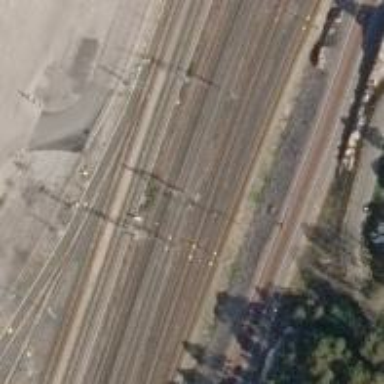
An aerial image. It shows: Continuous rail railway with electrified contact line.